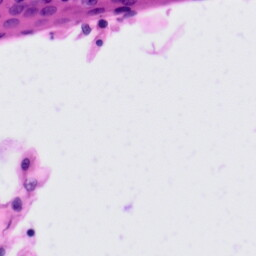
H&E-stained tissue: Tonsil